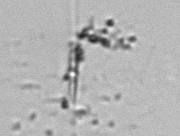
Label: Phaeocystis_debris